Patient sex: F
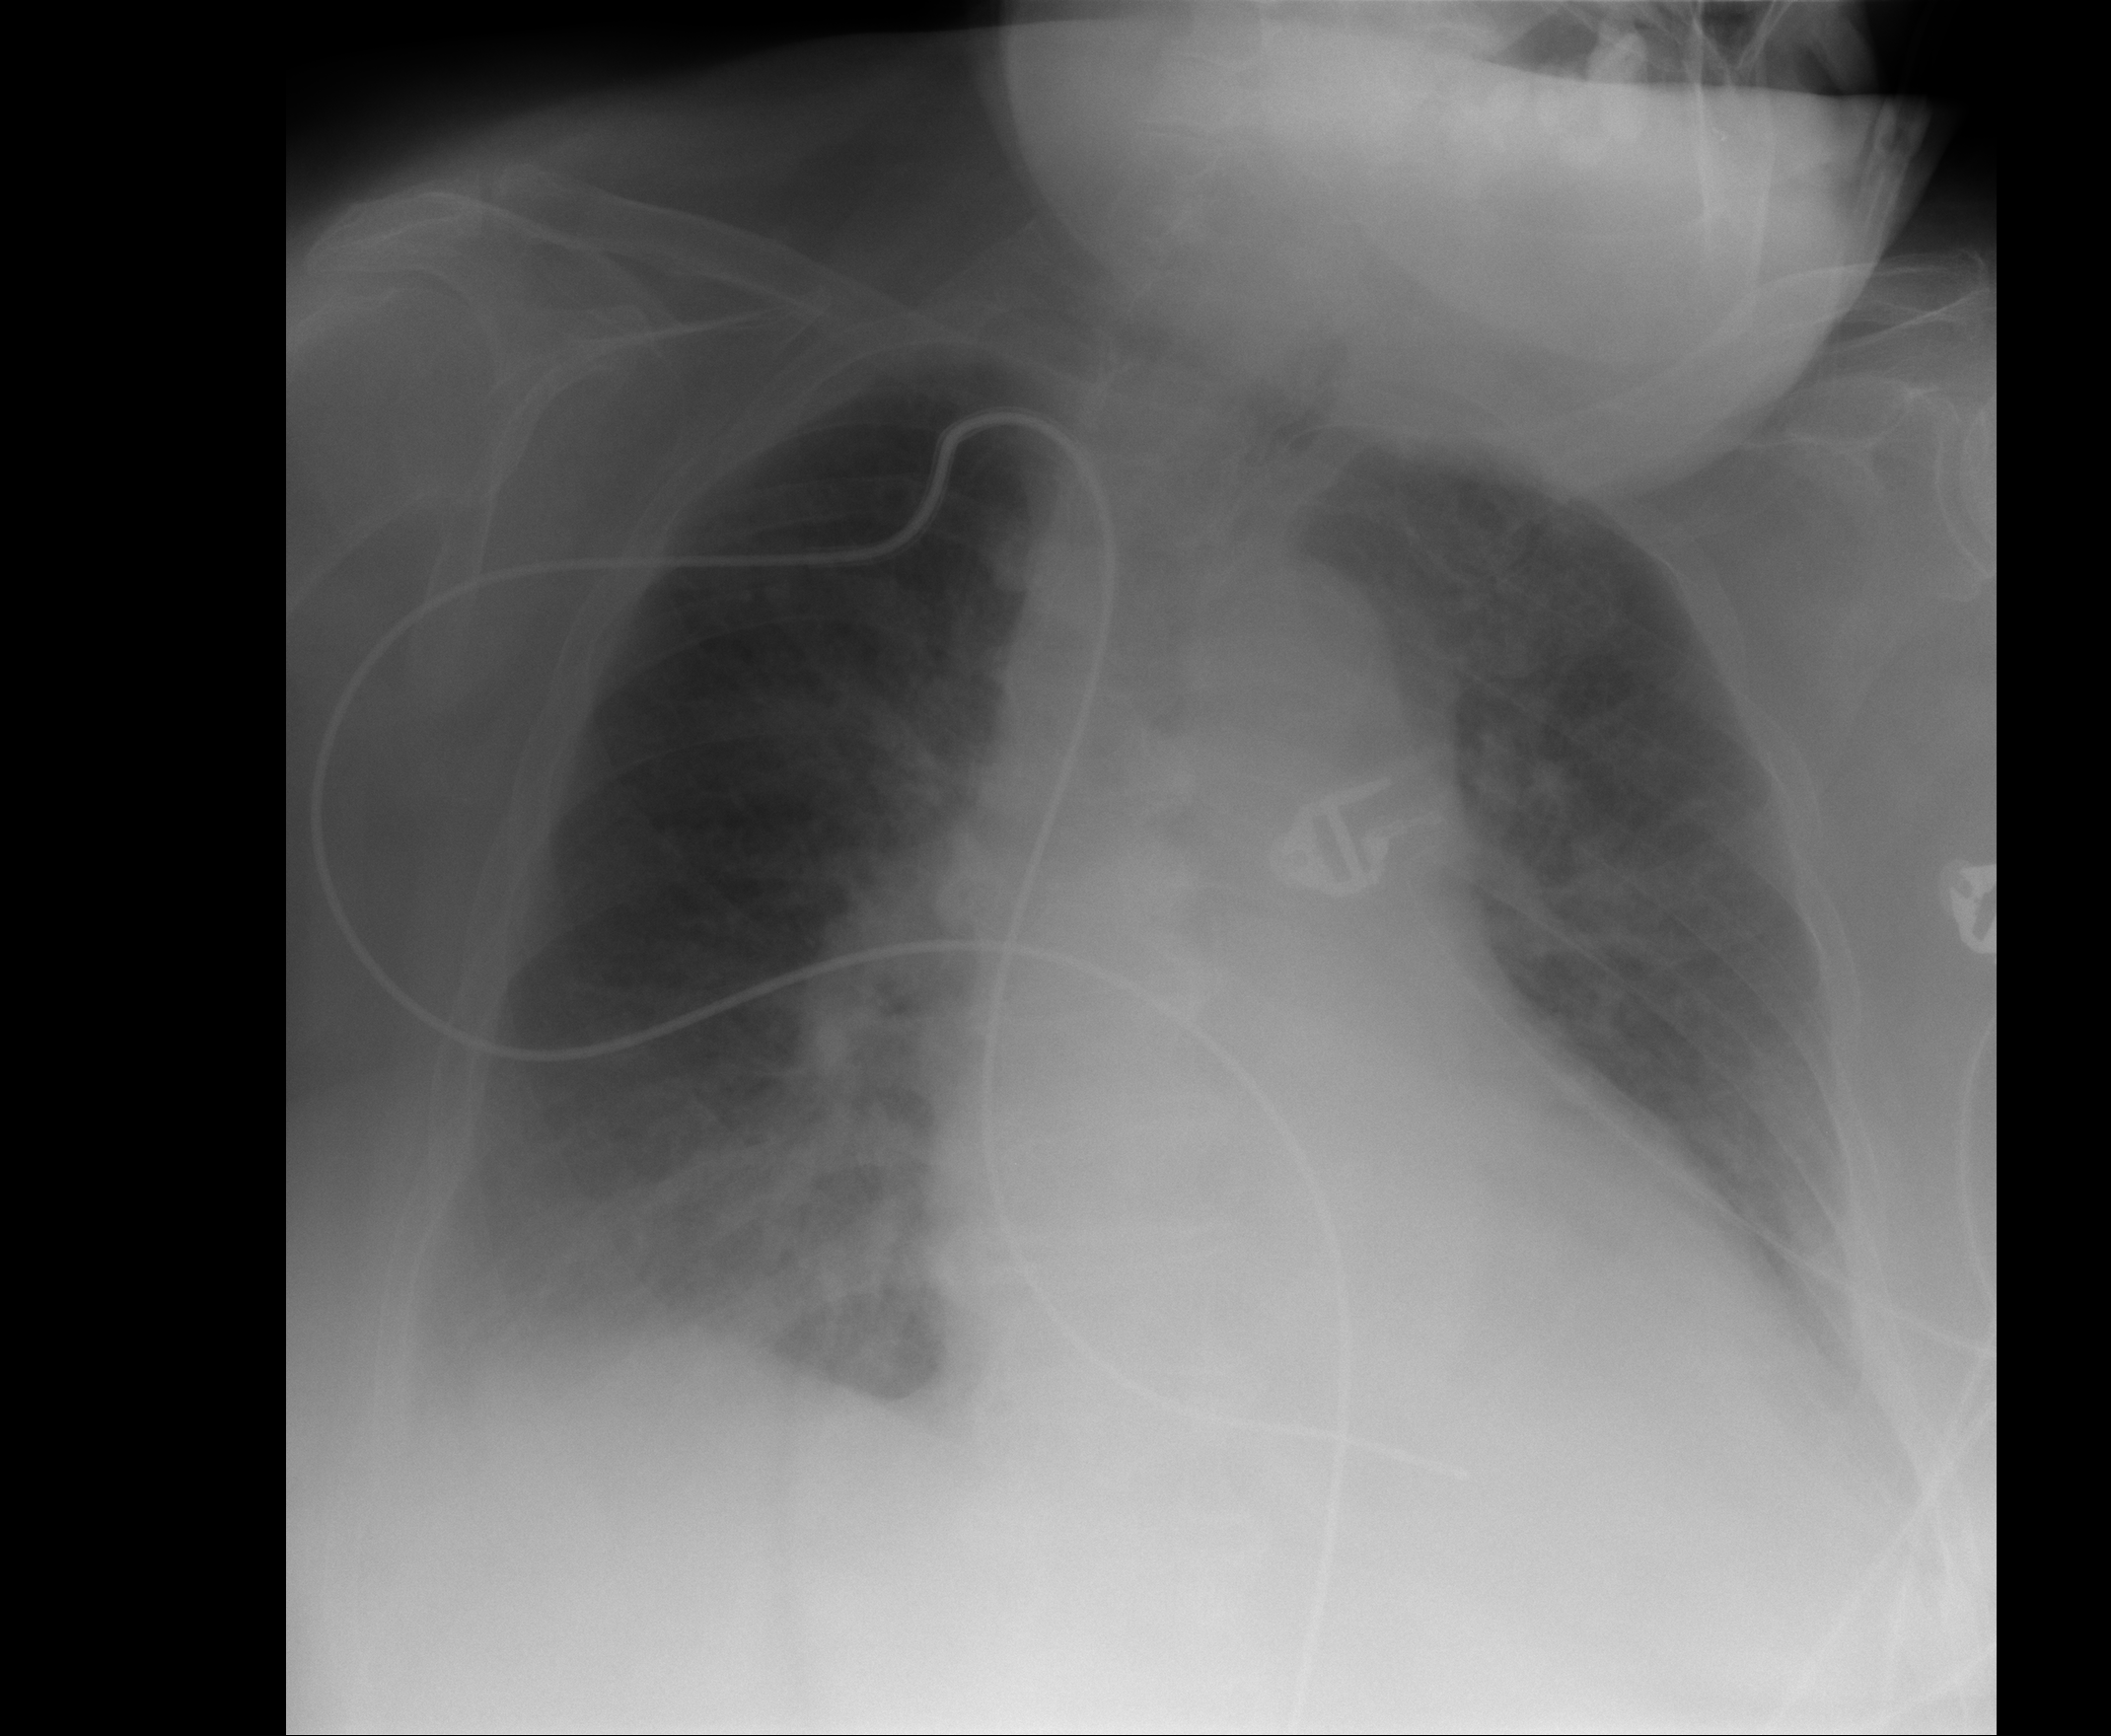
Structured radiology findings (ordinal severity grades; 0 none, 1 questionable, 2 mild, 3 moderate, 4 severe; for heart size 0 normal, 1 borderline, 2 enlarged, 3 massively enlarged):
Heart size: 2
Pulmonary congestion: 2
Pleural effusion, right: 3
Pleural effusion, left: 2
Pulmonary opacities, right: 0
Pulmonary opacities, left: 0
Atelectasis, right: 2
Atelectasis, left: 2